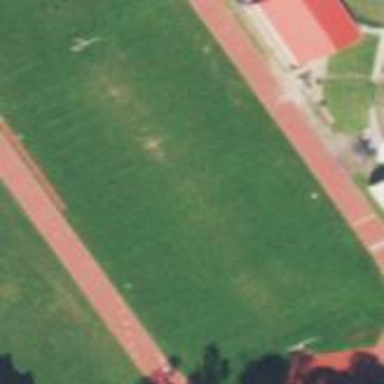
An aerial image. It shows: American football pitch for leisure and sport activities.